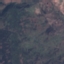
Label: HerbaceousVegetation